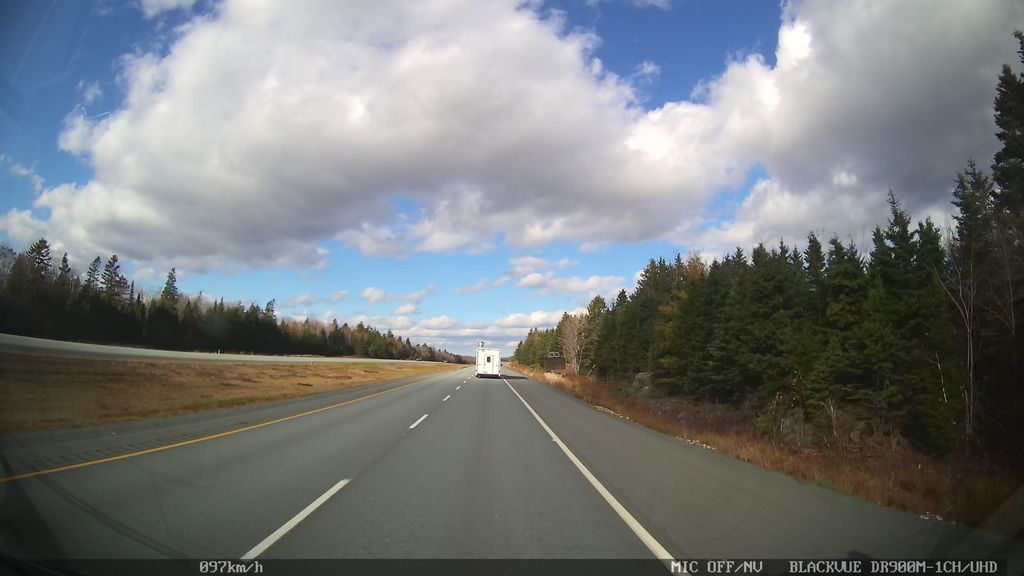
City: halifax